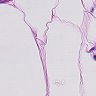
Metastatic tissue present: no